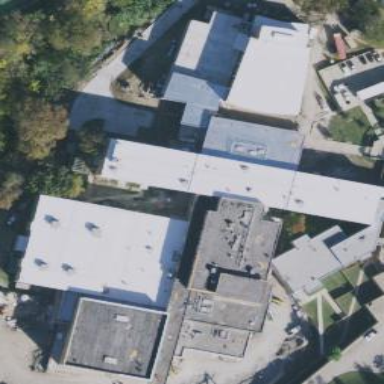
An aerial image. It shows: School building.